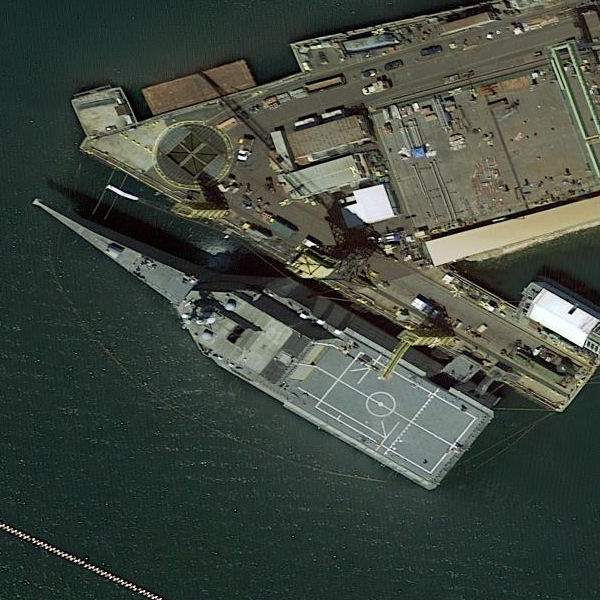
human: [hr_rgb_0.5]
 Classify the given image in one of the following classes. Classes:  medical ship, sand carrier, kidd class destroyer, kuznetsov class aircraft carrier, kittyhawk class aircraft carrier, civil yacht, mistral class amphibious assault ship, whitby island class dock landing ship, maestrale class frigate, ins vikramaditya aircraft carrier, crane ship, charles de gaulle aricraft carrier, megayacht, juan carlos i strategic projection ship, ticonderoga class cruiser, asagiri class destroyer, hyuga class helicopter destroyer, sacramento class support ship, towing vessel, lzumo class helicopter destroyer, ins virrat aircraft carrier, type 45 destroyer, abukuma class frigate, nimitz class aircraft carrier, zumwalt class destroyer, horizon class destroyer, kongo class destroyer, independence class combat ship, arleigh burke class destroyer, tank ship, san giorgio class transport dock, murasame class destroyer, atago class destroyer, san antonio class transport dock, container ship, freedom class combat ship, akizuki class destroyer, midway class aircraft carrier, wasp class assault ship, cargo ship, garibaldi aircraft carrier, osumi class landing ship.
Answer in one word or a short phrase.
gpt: Independence class combat ship